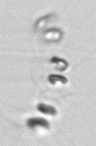
Label: Chaetoceros_socialis